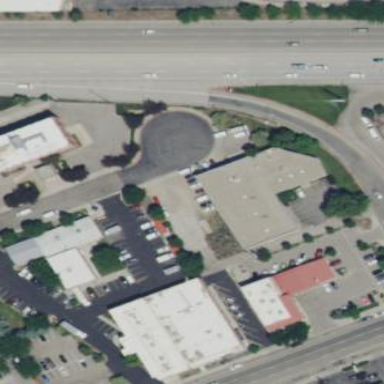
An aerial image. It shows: Building.